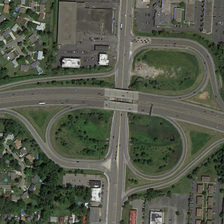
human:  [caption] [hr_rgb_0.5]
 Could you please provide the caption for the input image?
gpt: there are many cars on the viaduct .

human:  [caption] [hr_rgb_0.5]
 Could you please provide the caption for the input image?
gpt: many green plants and several buildings are near a viaduct .

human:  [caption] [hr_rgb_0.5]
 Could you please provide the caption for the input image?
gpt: there are many cars on the viaduct .

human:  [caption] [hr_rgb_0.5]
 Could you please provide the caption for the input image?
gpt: many green plants and several buildings are near a viaduct .

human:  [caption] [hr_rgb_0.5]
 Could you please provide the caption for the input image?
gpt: many green plants and several buildings are near a viaduct .